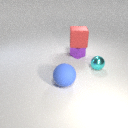
small cyan metal sphere to the right of large blue rubber sphere